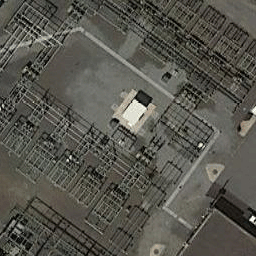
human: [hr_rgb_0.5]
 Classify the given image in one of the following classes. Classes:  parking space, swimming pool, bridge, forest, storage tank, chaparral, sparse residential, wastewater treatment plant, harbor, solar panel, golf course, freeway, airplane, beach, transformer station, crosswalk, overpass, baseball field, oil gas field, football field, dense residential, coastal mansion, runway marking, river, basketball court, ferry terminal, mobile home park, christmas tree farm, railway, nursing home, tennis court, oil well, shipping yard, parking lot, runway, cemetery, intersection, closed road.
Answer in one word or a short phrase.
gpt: transformer station